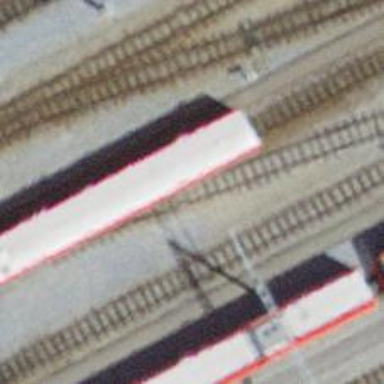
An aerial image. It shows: Narrow-gauge railway yard with electrified tracks using contact line.